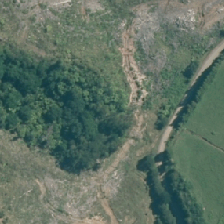
Land cover: indigenous_forest